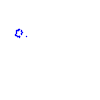
Particle: kaon